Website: lowes
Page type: billing-address
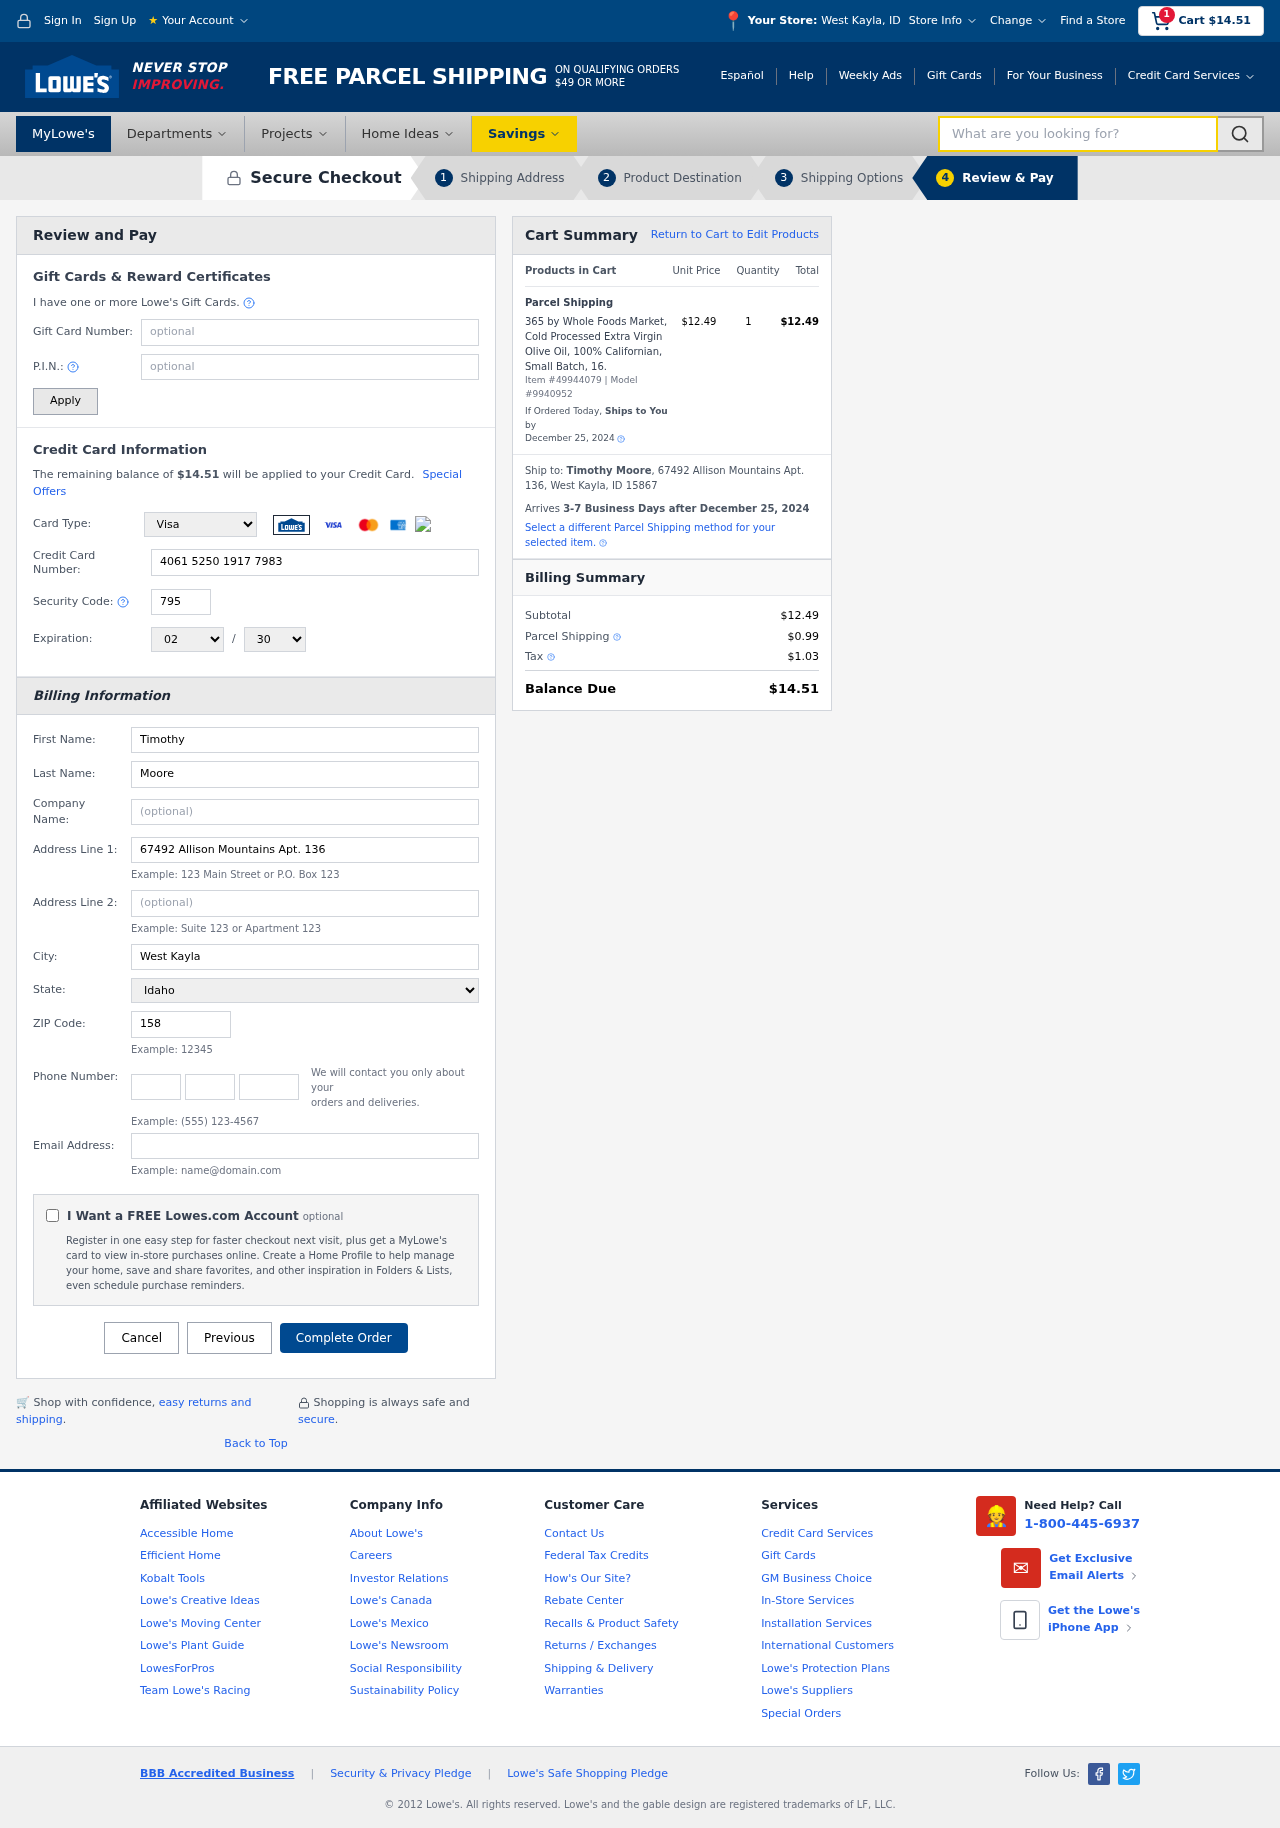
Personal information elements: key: PII_CARD_CVV
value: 795
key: PII_CARD_EXPIRY_MONTH
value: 02
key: PII_CARD_EXPIRY_YEAR
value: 30
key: PII_CARD_NUMBER
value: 4061 5250 1917 7983
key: PII_CARD_TYPE
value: Visa
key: PII_CITY
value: West Kayla
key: PII_CITY_STATE
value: West Kayla, ID
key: PII_EMAIL
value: timothymoore@yahoo.com
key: PII_FIRSTNAME
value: Timothy
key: PII_FULLNAME
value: Timothy Moore
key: PII_LASTNAME
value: Moore
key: PII_PHONE_AREA
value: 754
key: PII_PHONE_PREFIX
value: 205
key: PII_PHONE_SUFFIX
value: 3340
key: PII_POSTCODE
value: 15867
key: PII_STATE
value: Idaho
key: PII_STREET
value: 67492 Allison Mountains Apt. 136
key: PII_CITY_STATE_ZIP
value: West Kayla, ID 15867
Product elements: key: PRODUCT1_NAME
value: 365 by Whole Foods Market, Cold Processed Extra Virgin Olive Oil, 100% Californian, Small Batch, 16.
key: PRODUCT1_PRICE
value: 12.49
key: PRODUCT1_QUANTITY
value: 1
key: PRODUCT_ITEM_NUMBER
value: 49944079
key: PRODUCT_MODEL_NUMBER
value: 9940952
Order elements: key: ORDER_SUBTOTAL
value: $14.51
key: ORDER_TOTAL
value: $14.51
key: ORDER_SHIPPING_DATE
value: December 25, 2024
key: ORDER_SUBTOTAL
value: $12.49
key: ORDER_DELIVERY_DATE
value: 3-7 Business Days after December 25, 2024
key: ORDER_SHIPPING_DATE2
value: December 25, 2024
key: ORDER_SUBTOTAL2
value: $12.49
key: ORDER_SHIPPING_COST
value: $0.99
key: ORDER_TAX
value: $1.03
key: ORDER_TOTAL2
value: $14.51
Search elements: key: HEADER_SEARCH
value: What are you looking for?